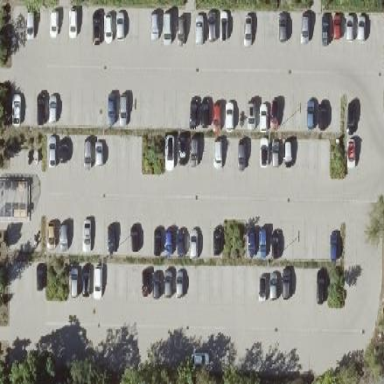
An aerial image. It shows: Parking area surfaced with paving stones.